Question: This is a simple question that might reveal my lack of understanding of the ConEmu console...
I recently installed ConEmu and CygWin to get nice command line interface setup to mimic my OS X and Ubuntu set ups.
I want to be able to 'ls' and use linux style commands in ConEmu from startup of the application and I was of the opinion that the CygWin task in ConEmu would achieve this linkage.
What am I doing incorrectly that is preventing me from using CygWin commands in ConEmu such as 'ls'? PowerShell, annoyingly, seems to link 'ls' to 'dir' perfectly well ...
Attached is my task in the ConEmu settings

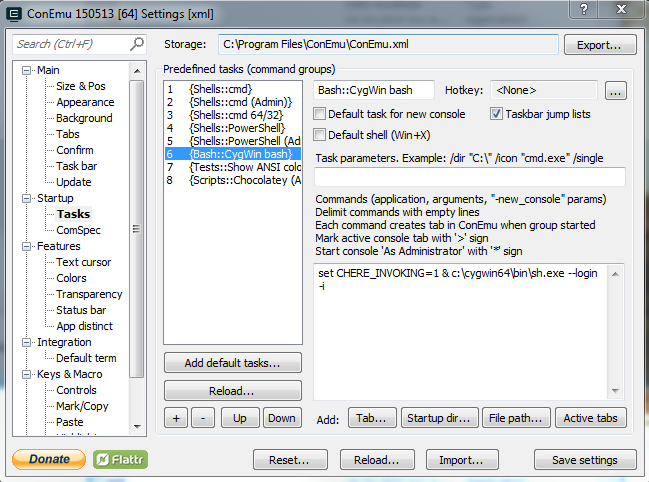
Answer: Adding a hotkey to CygWin Bash and then executing the hotkey created a new tab that I could use the CygWin console within.
Previously I had thought all consoles would be combined into the initial tab with all commands available. However, this is not really viable as for CygWin, for instance, there is a completely different drive set up to emulate linux.